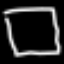
Label: square